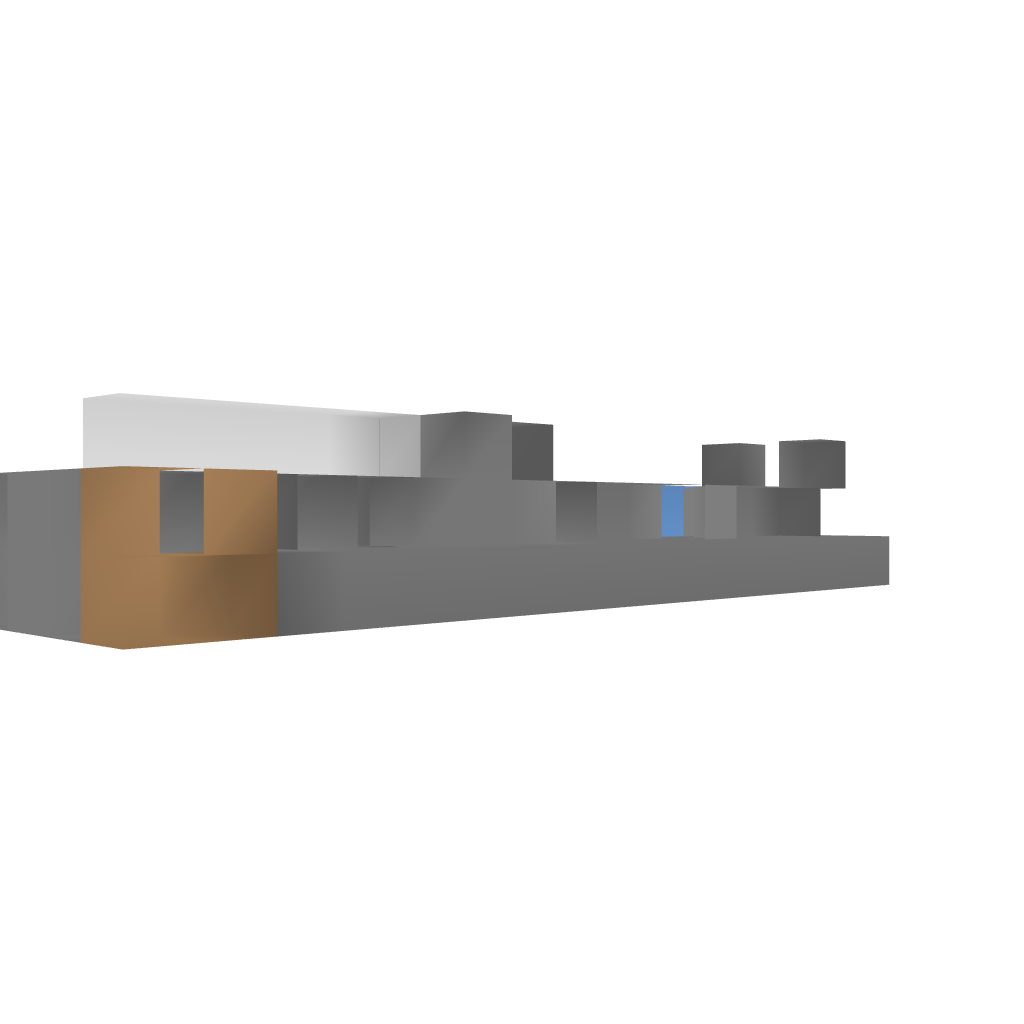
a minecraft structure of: Auto TNT Cannon bad low quality